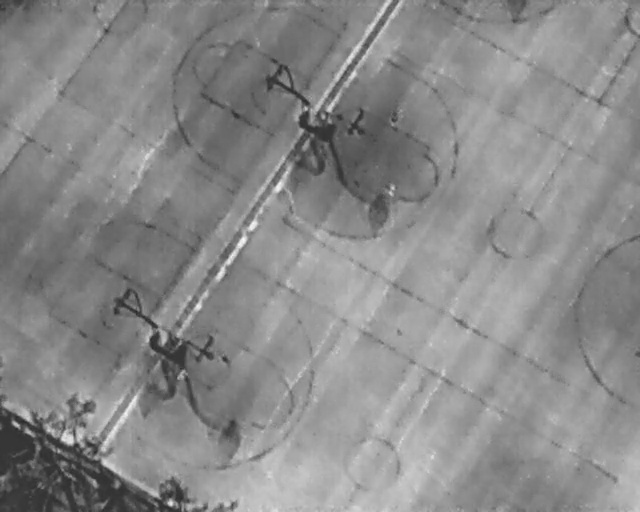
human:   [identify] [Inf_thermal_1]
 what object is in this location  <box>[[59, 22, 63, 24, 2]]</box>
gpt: <ref>1 medium person at the top</ref>